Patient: sex F, age 52
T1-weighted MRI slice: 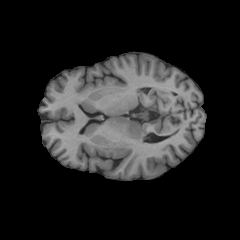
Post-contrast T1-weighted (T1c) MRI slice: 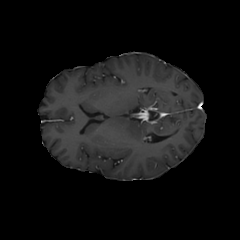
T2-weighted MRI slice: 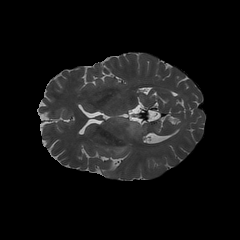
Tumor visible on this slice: yes
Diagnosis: Glioblastoma, IDH-wildtype
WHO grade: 4